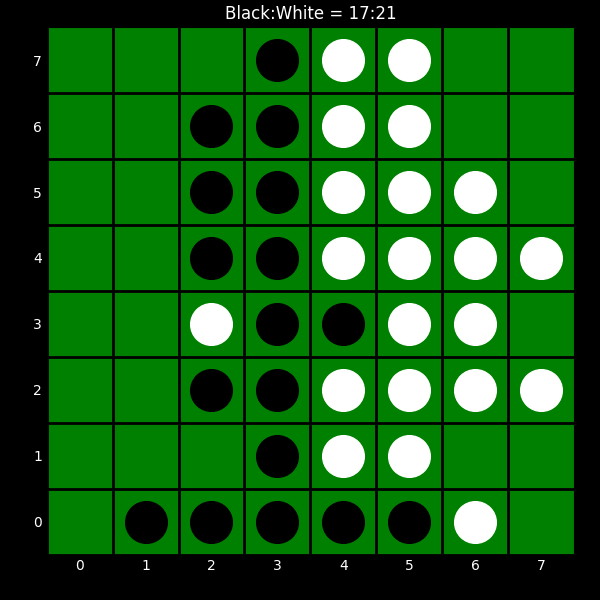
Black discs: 17
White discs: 21